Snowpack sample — Snodgrass Mountain, Crested Butte, Colorado (2/4/25, 12:06 PM MST)
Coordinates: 38.923, -106.968
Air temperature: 35 °F
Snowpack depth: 80 cm
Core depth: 60 cm
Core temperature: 32 °F
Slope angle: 14°, slope face: 78°
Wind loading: low
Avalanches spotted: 0
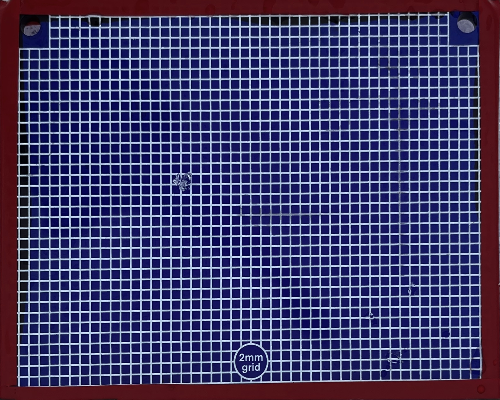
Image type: profile
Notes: No avalanches nearby, unusually warm weather for the last month reported by residents, Collected 25 yards from treeline